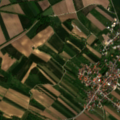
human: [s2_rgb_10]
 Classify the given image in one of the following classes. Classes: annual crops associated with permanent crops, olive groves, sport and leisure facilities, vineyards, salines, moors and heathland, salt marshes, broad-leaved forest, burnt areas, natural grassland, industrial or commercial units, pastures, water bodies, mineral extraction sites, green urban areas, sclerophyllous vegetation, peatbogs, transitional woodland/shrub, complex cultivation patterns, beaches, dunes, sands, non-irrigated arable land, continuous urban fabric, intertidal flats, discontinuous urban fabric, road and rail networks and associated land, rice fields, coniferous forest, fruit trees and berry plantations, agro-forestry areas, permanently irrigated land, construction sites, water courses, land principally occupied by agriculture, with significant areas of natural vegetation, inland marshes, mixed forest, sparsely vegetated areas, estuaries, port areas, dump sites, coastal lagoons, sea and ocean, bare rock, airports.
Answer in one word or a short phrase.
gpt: discontinuous urban fabric, non-irrigated arable land, land principally occupied by agriculture, with significant areas of natural vegetation